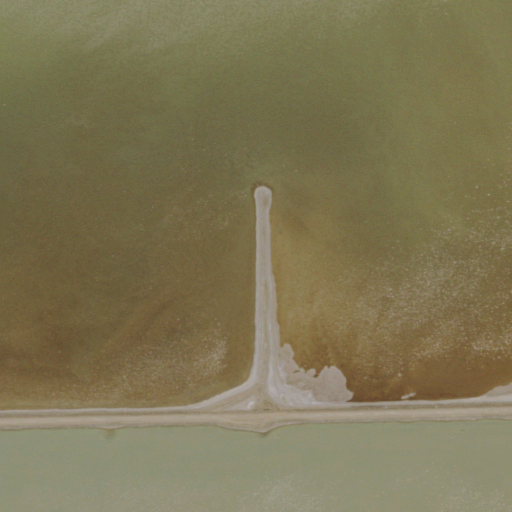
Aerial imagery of valley in Nevada named Clayton Valley containing open water, shrub, and barren land